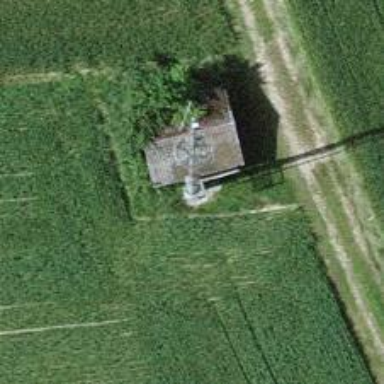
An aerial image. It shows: Communication mast tower.